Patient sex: M
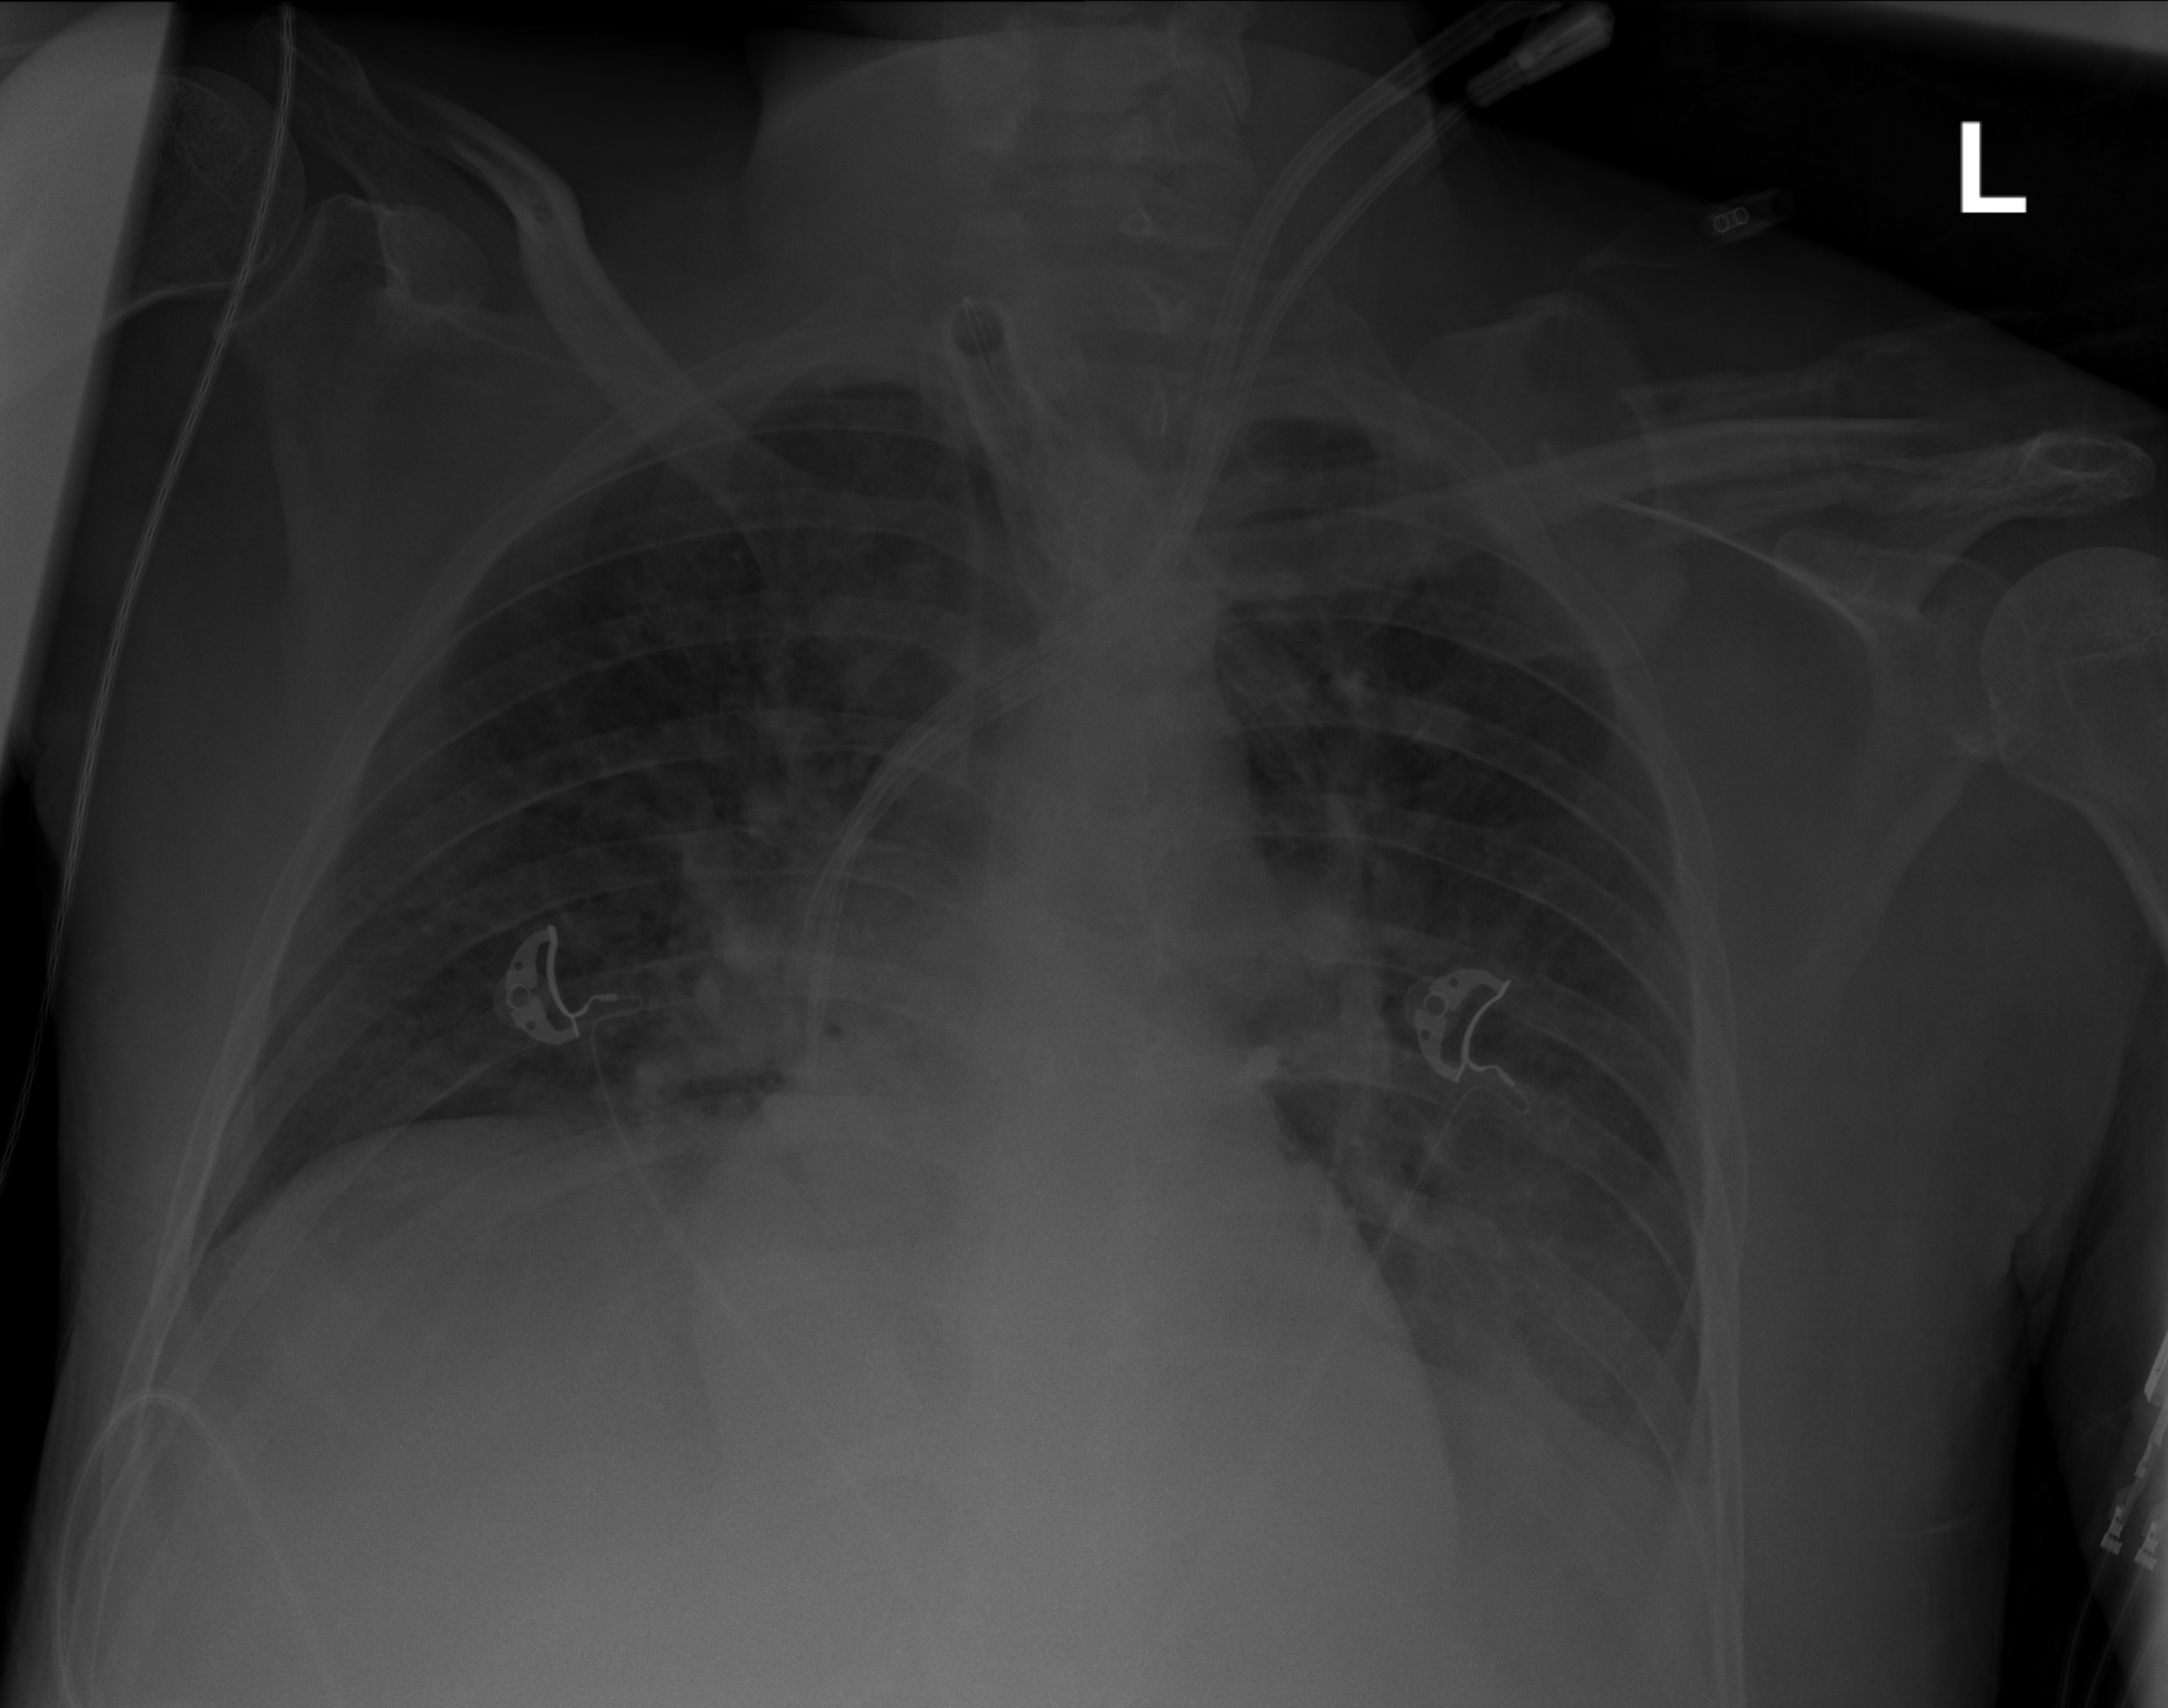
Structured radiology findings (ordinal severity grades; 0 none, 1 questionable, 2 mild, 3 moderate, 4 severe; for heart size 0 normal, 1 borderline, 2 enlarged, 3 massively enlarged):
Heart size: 0
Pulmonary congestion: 2
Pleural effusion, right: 0
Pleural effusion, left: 2
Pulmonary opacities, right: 2
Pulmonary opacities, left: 2
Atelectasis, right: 2
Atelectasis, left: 2